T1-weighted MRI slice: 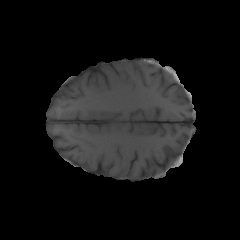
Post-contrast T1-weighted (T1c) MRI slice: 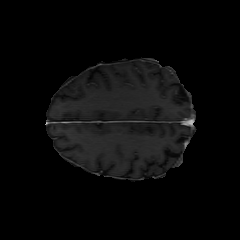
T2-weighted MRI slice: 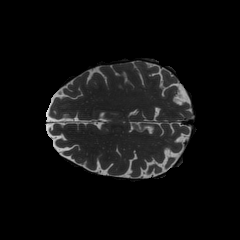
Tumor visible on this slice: no